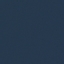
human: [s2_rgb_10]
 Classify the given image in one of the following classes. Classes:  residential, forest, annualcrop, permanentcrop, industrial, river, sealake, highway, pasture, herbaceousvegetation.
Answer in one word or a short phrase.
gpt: SeaLake